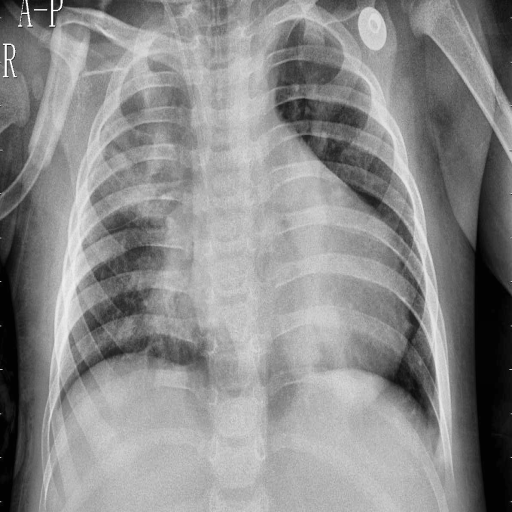
Finding: PNEUMONIA